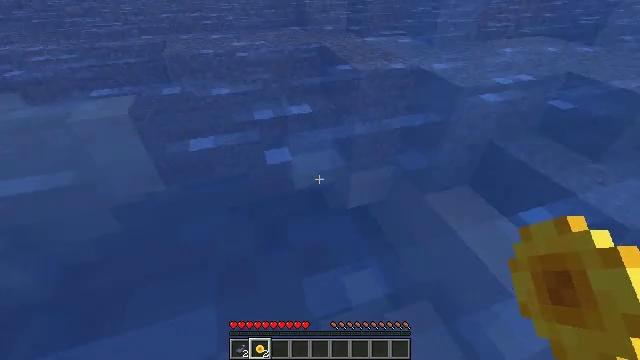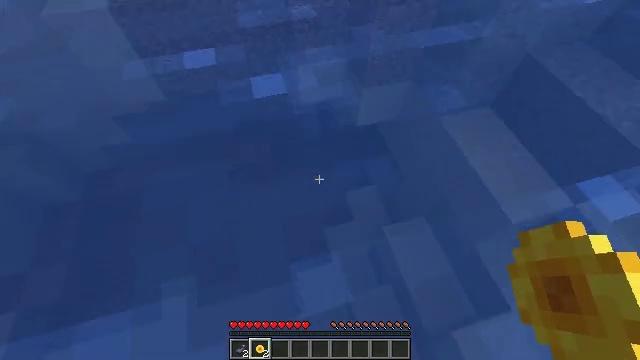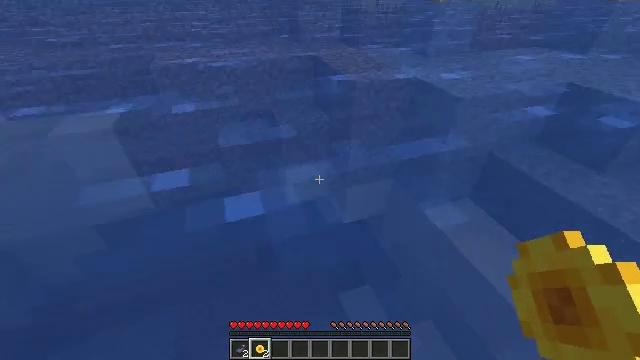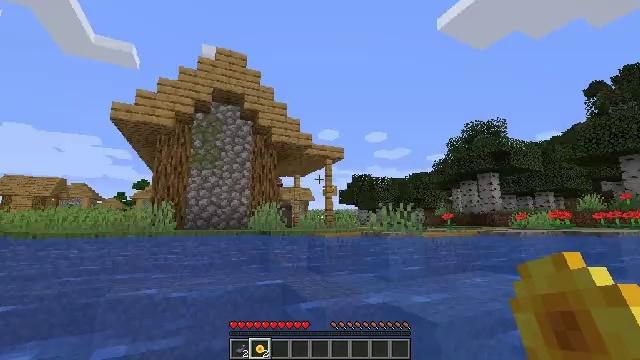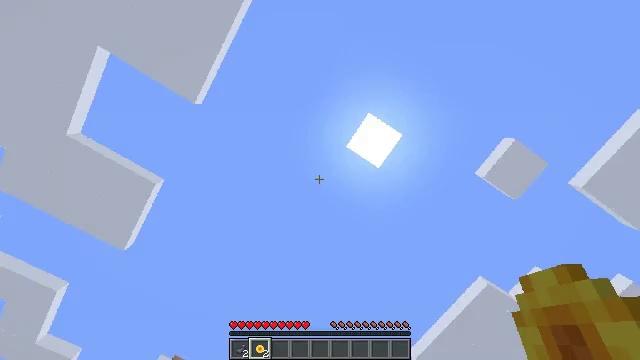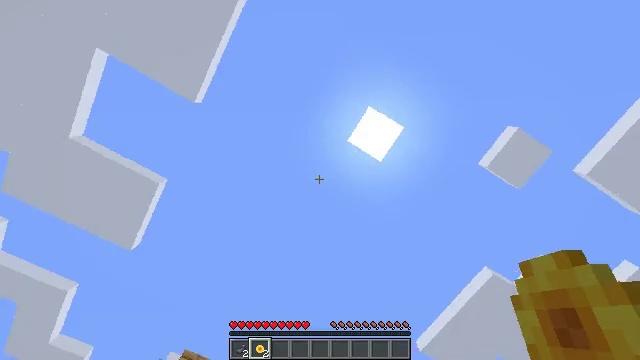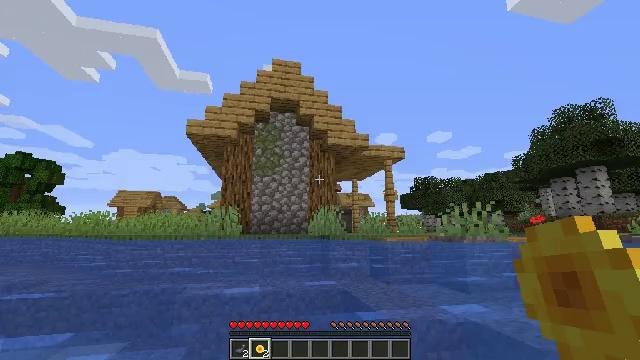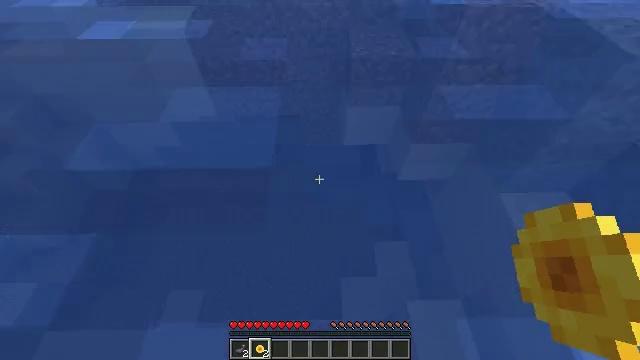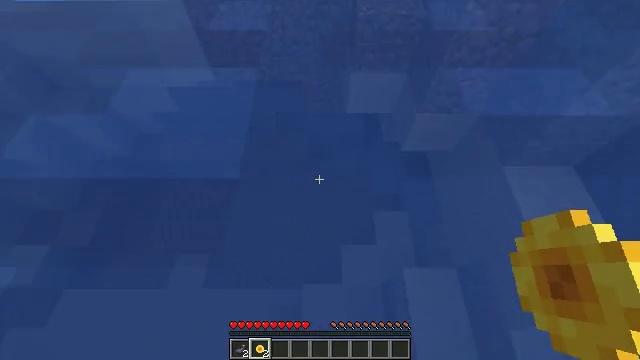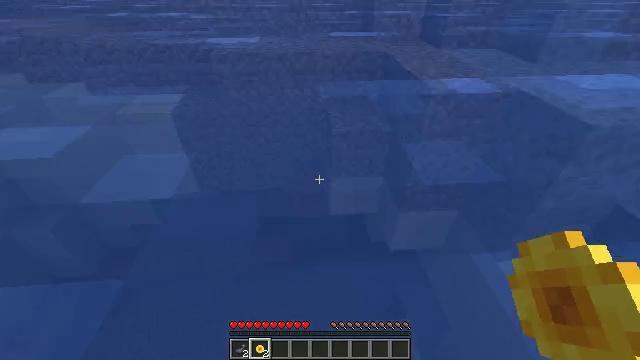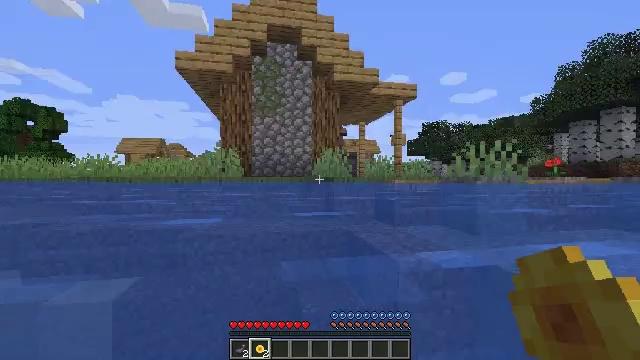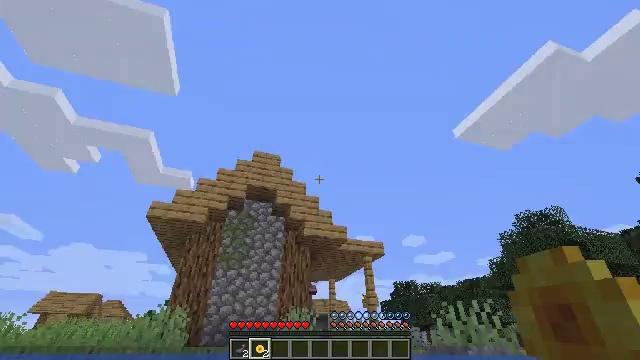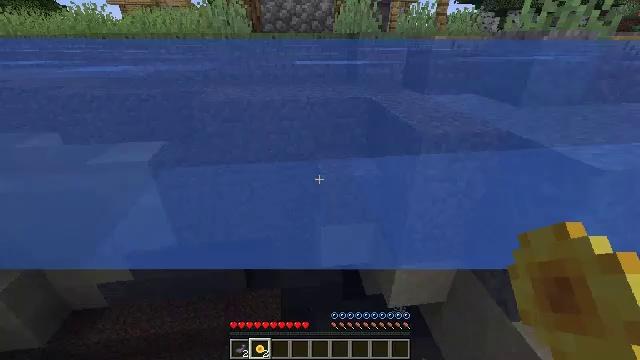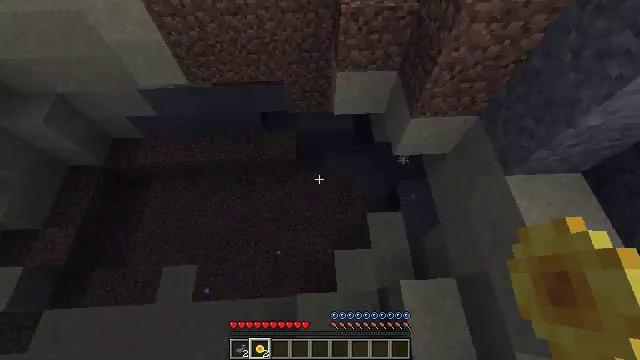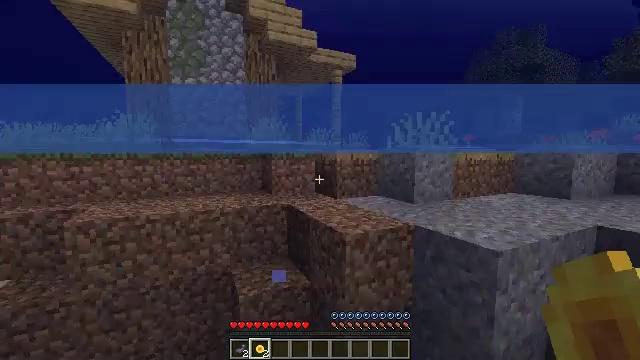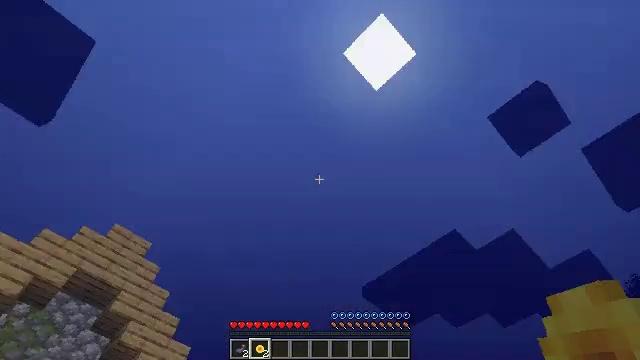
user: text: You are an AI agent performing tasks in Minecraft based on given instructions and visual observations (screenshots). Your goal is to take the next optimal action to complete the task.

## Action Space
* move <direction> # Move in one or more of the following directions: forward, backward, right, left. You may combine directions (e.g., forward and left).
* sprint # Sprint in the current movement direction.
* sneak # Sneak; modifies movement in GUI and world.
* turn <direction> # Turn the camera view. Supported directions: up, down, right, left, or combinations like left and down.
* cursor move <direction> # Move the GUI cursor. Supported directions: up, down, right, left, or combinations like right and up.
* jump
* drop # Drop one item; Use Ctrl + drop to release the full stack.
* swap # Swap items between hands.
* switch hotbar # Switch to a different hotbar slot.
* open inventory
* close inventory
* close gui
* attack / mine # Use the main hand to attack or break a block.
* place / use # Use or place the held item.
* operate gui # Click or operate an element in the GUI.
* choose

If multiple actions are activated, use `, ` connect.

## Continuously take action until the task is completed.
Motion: motion action
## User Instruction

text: Use the crafting grid to make yellow dye.
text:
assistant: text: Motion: move forward, turn left and down
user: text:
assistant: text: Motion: move forward, turn right and up
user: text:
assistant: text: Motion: move forward, turn right and up
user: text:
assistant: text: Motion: move forward, turn right and up
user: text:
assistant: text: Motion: move forward, turn left and down
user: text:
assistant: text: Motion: move forward, turn left and down
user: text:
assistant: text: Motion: move forward, turn left and down
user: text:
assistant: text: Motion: move forward, turn down
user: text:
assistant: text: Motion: move forward, turn right and up
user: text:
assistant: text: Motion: move forward, turn right and up
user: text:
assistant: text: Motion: move forward, turn right and up
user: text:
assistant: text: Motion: move forward, turn left and down
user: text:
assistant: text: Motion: move forward, turn left and down
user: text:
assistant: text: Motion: move forward, turn right and up
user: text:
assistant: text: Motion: move forward, turn right and up
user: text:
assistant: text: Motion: move forward, turn right and up
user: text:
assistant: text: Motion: move forward, turn left and down
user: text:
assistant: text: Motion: move forward, turn left and down
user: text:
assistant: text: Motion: move forward, turn up
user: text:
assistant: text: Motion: move forward, turn right and up
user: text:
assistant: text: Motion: move forward, turn right and up
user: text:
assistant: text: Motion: move forward, turn up
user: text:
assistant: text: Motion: move forward, turn left and down
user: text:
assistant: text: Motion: move forward, turn down
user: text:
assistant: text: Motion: move forward, turn right and up
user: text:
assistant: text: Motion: move forward, turn right and up
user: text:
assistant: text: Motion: move forward, turn left and down
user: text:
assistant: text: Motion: move forward, turn left and down
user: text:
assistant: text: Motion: move forward, turn right and up, jump
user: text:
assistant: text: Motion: move forward, turn right and up, jump